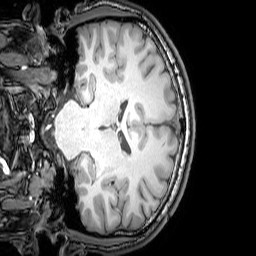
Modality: T1w
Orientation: coronal
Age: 25
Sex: male
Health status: healthy
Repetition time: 0.081 s
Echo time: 0.037 s